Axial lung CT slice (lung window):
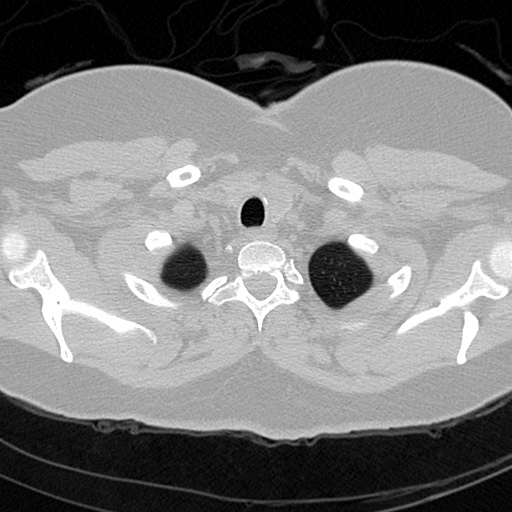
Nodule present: no